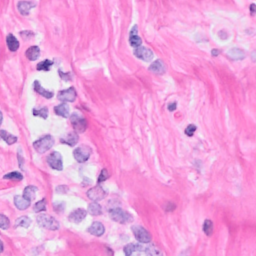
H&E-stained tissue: Breast